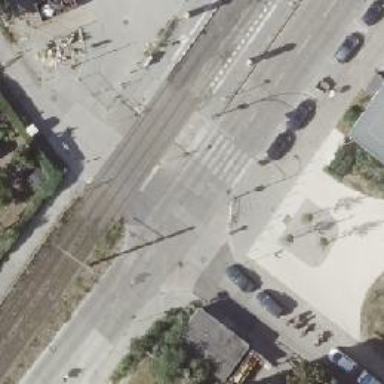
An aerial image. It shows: Concrete tertiary road with lane markings.